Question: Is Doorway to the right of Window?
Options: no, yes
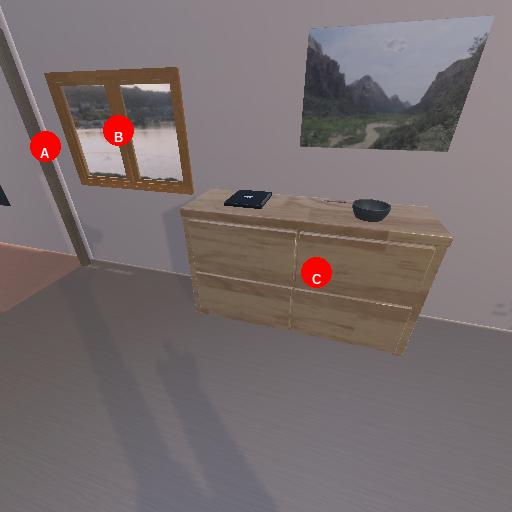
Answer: no